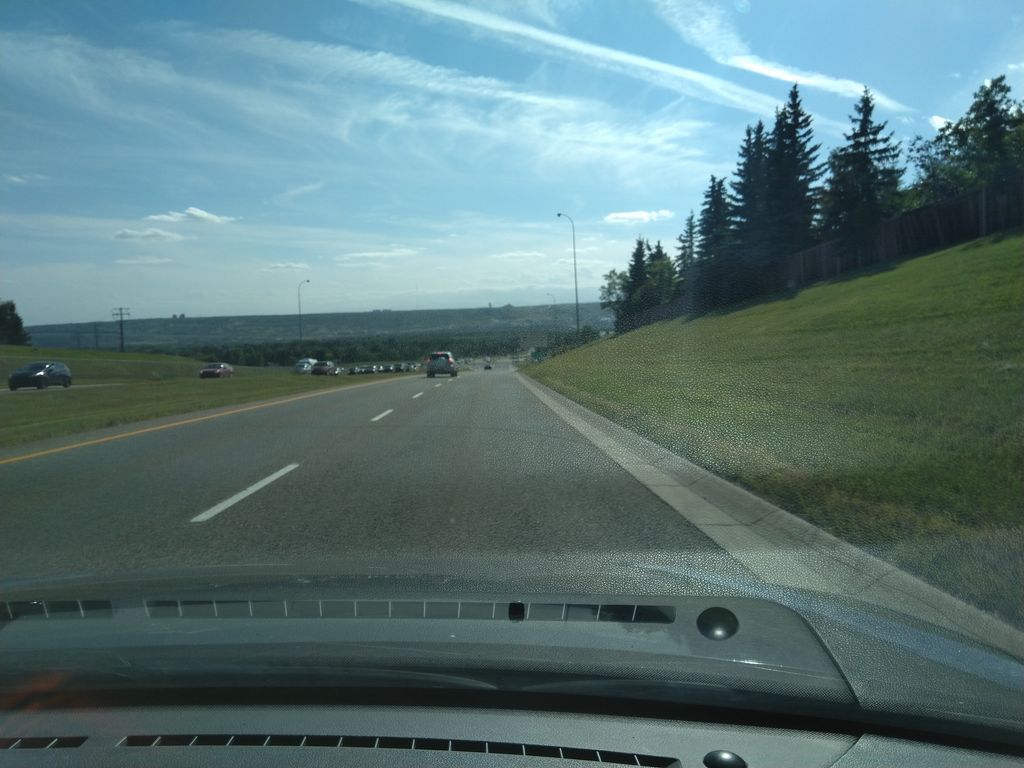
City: calgary